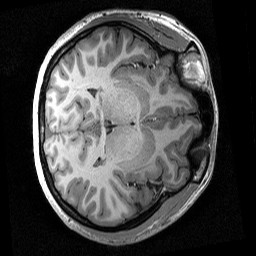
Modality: T1w
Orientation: axial
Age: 27
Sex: female
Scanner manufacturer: siemens
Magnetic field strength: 3 T
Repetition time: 2.53 s
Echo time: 0.00267 s